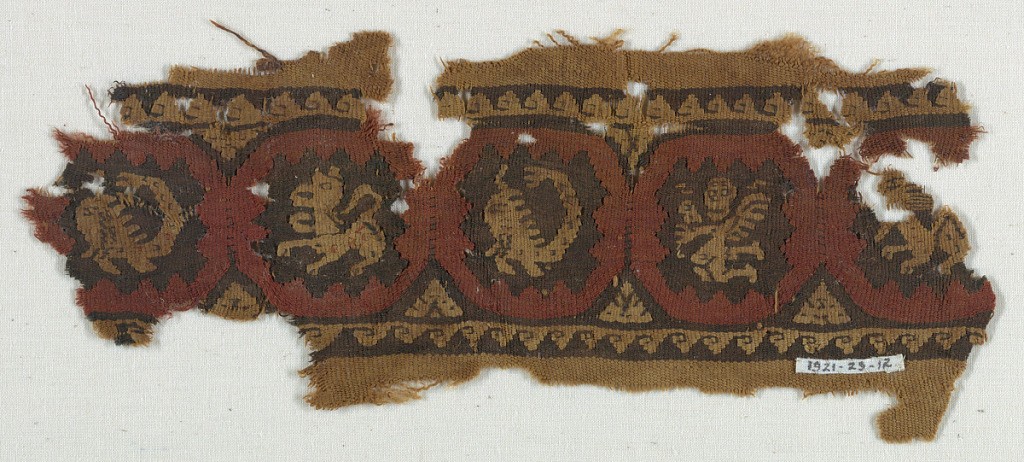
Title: Fragment
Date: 5th–6th century
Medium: wool, linen Technique: tapestry weave
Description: Fragmentary band with red roundels and guard borders in a pointed scroll pattern. Roundels contain animals and a crude winged angel. Triangular shapes fill spaces between roundels and guard borders, and these have geometrical palmettes.